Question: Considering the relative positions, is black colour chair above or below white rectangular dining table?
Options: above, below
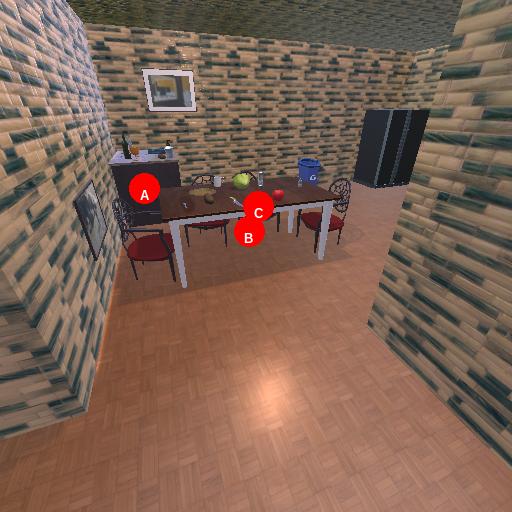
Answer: above